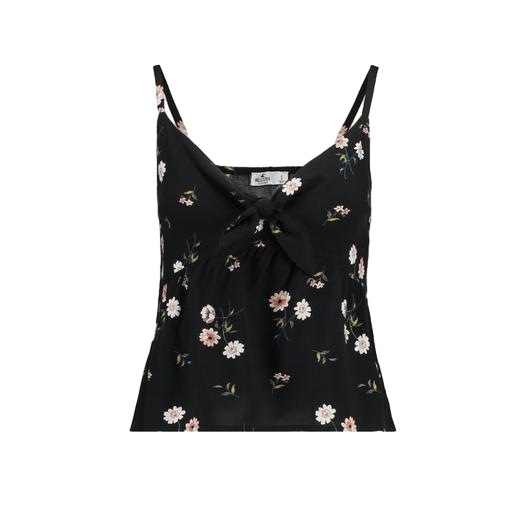
black floral tie-front top, black floral-print top, black floral print cami, white background